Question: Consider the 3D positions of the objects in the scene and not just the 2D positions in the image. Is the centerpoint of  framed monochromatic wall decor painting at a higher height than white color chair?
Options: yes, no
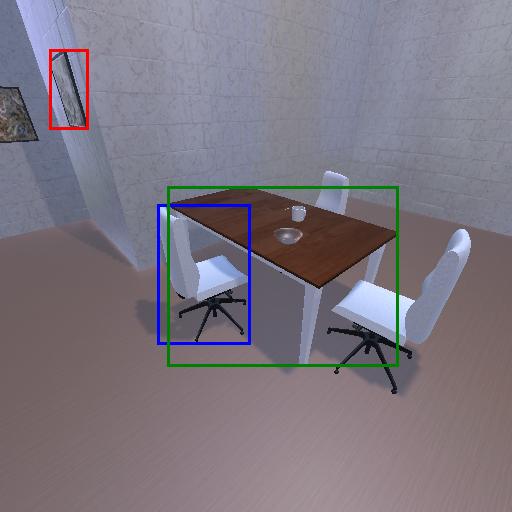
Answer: yes